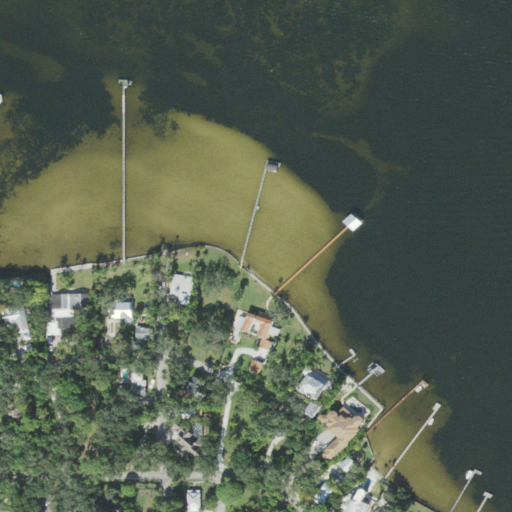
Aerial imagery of cape in Florida named Fogarty Point containing open water, open development, woody wetlands, low intensity development, herbaceous wetlands, medium intensity development, and high intensity development